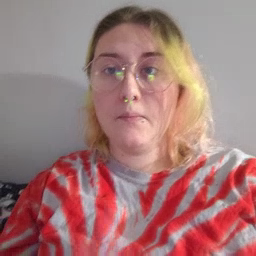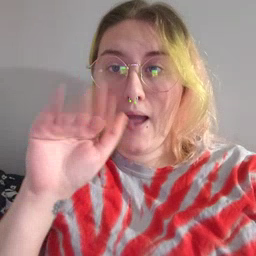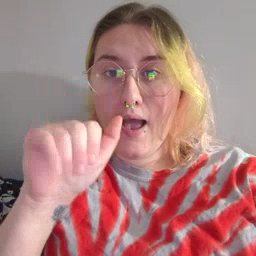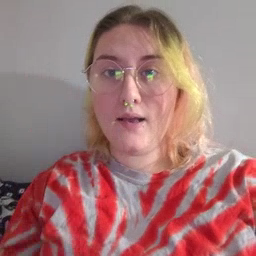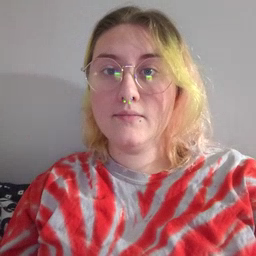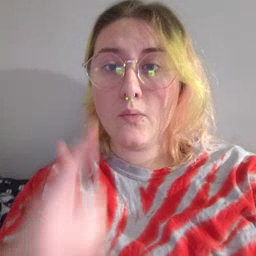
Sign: bye